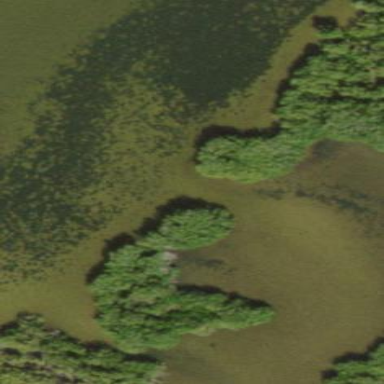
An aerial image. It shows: Beautiful mangrove wetland area.